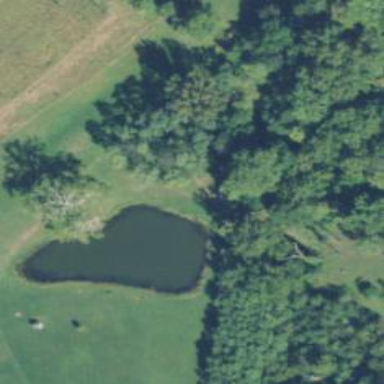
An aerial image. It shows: Disc golf hole.